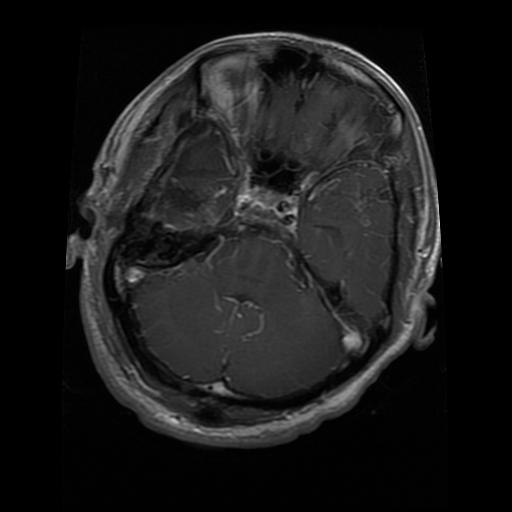
Label: glioma